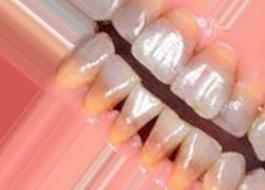
Condition: Tooth Discoloration